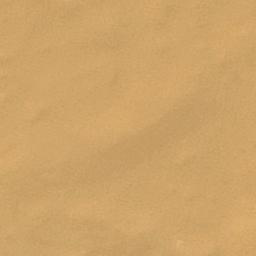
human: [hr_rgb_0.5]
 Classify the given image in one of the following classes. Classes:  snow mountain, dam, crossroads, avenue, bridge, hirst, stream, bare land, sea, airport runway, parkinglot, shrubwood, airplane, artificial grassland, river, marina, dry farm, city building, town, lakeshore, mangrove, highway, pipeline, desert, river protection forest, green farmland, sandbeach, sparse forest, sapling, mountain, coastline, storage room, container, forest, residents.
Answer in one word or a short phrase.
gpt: desert